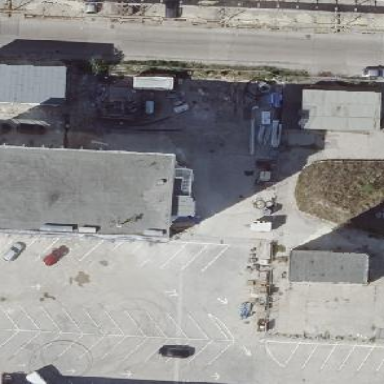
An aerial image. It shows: Retail building.